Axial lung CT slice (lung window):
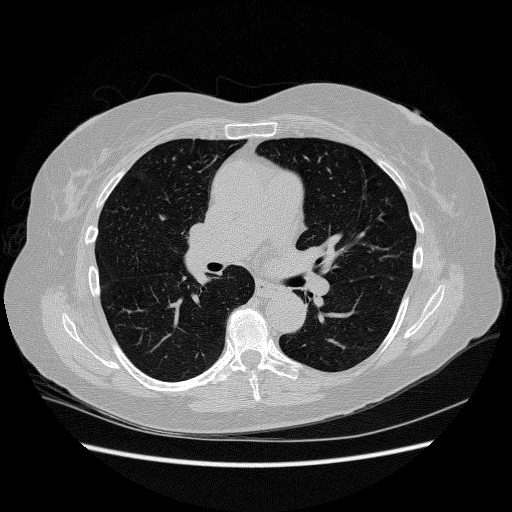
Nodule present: yes
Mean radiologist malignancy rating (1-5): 1.5